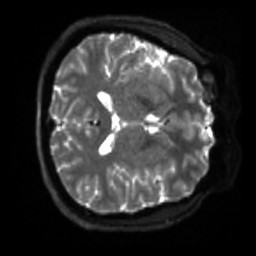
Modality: sbref
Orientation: axial
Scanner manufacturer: siemens
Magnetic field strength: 3 T
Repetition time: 4 s
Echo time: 0.0594 s